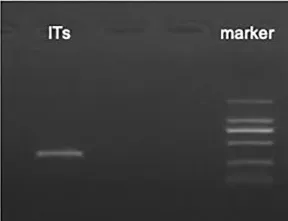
(B,C)
Fasciola Hepatica and Trichinella spiralis identification of gene amplification.
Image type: pathology (fish)